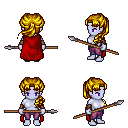
a pixel art fantasy rpg character, female body template, dark elf, purple skin, red cape, magenta pants, blonde princess hairstyle, leather bracers, spear, four views (front, back, left, right), 2x2 character sprite sheet, small pixel art, hard edges, no anti-aliasing